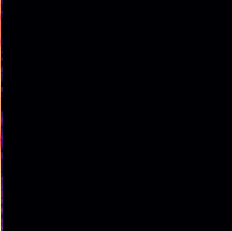
Sound class: Clock tick